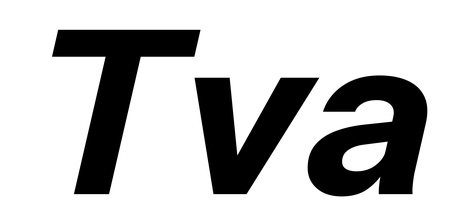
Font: InstrumentSans-Italic_Bold_Italic